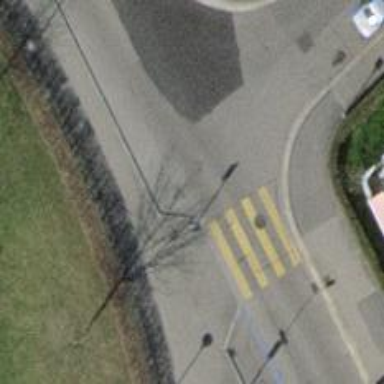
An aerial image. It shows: Uncontrolled zebra crossing with choker for traffic calming.